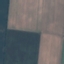
Land use / land cover class: AnnualCrop